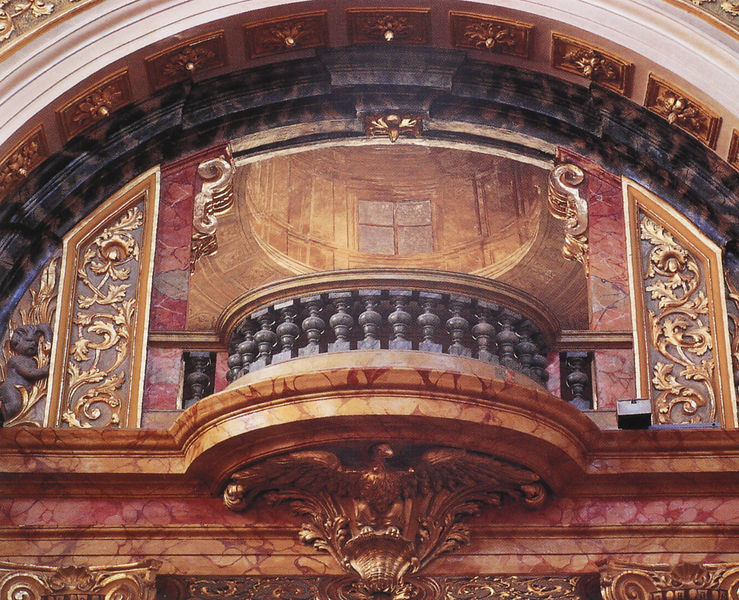
Titel: Universitätskirche (Jesuitenkirche)
Künstler: Andrea Pozzo
Standort: Wien, Universitätskirche (Jesuitenkirche) (EU - AUT)
Schlagwörter: adler, flügel, bunt, fenster, marmor, schwarz, säulen, rot, wand, architektur, barock, stein, brüstung, kirche, gold, rund, engel, putte, putto, ranken, balkon, bogen, mauer, kuppel, dekoration, ornamente, verzierung, interior, stuck, marmoriert, kloster, balustrade, architrav, kathedrale, fries, sims, voluten, schloß, teufel, kassetten, blumenranken, illusion, wölbung, baluster, baustrade, bogel, trompe l'oeuil